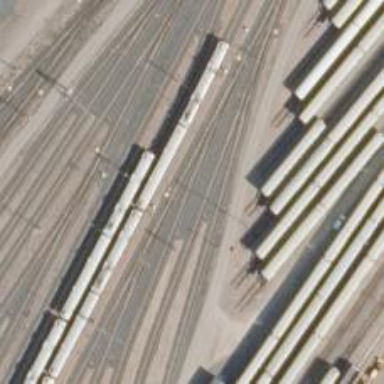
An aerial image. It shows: Railway signal.